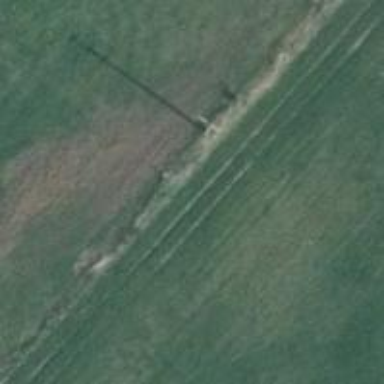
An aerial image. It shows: Power pole.